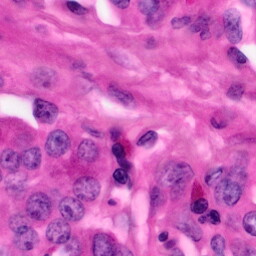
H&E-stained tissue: Pancreatic